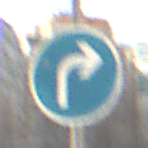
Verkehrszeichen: VorgeschriebeneFahrtrichtungRechts
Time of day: MorningAfternoon
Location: Outdoor (Urban)
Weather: PartlyCloudy
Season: NotSpecified
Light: Natural